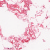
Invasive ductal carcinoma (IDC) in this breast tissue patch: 0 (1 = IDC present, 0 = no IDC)